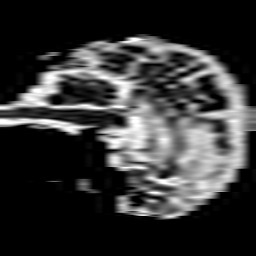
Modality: ADC
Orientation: sagittal
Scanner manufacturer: philips
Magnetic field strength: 3 T
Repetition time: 4.05 s
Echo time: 0.05933 s